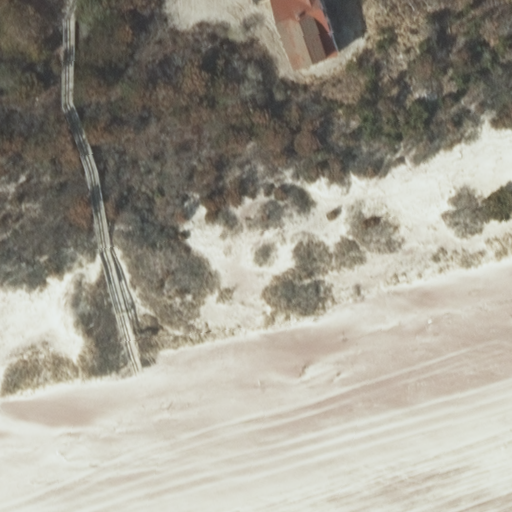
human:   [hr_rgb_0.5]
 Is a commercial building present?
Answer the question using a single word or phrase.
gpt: no

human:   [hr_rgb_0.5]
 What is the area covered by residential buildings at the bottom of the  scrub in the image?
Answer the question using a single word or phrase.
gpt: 107m2

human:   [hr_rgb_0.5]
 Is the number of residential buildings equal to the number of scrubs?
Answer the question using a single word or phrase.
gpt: yes

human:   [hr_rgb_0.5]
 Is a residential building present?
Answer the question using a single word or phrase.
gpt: yes

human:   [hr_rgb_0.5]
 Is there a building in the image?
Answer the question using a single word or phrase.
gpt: yes

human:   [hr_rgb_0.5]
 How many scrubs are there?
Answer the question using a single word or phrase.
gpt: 1

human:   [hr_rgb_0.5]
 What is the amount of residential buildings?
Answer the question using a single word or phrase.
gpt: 1

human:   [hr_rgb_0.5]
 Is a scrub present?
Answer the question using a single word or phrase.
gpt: yes

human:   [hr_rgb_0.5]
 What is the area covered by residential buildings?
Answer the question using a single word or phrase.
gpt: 107m2

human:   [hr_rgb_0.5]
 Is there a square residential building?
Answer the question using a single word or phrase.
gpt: no

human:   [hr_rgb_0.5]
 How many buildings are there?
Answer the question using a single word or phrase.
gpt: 1

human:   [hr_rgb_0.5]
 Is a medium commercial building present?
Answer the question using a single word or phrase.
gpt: no

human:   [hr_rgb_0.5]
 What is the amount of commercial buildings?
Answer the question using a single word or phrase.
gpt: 0

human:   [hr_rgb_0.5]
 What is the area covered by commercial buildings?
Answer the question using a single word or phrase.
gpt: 0m2

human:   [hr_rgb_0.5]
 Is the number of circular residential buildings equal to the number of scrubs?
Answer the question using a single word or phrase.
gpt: no

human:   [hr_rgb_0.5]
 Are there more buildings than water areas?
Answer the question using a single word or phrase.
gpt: yes

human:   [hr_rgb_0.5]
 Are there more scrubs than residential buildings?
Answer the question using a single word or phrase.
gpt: no

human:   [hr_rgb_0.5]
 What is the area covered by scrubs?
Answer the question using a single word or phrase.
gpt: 10576m2

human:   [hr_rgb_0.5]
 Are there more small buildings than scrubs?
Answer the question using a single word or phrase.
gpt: no

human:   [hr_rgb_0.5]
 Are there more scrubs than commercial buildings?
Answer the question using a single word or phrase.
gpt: yes

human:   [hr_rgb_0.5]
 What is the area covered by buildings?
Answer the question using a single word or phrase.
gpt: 107m2

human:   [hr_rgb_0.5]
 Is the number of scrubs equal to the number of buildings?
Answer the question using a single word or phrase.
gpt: yes

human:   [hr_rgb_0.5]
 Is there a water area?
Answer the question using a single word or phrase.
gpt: no

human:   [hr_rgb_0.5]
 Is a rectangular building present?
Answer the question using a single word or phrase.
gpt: yes

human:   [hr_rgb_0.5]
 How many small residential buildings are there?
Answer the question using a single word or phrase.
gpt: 0

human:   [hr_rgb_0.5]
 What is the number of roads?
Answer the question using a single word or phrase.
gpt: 0

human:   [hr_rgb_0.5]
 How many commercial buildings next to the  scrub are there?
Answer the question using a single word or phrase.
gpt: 0

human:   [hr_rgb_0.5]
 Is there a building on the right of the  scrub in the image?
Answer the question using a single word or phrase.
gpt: yes

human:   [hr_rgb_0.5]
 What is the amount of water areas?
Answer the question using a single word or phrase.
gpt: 0

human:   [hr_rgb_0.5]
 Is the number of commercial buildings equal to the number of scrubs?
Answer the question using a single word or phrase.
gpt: no

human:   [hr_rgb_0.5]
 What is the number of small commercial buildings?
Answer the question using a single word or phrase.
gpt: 0

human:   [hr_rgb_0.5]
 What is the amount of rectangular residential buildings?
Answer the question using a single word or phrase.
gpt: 1

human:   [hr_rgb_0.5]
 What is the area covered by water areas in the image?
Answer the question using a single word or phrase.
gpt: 0m2

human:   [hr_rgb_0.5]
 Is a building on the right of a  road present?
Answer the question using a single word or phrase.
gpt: no

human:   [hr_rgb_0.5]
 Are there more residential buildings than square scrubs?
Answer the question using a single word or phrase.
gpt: yes

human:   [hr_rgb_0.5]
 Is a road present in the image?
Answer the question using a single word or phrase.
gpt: no

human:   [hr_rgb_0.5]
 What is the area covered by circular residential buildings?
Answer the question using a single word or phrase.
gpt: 0m2

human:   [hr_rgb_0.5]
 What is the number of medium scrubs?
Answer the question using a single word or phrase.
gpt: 0

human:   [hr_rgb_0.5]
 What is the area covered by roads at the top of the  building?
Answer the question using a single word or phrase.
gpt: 0m2

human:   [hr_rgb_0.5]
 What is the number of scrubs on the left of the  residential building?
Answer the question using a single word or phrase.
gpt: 1

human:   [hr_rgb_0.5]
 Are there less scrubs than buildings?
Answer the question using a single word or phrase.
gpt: no

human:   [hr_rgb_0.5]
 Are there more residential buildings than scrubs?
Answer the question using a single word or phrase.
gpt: no

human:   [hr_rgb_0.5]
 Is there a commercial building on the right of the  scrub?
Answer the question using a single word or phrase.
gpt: no

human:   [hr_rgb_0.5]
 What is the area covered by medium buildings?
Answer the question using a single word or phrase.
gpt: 107m2

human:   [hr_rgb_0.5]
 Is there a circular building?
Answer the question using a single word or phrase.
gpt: no

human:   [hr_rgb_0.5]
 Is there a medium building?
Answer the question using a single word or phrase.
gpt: yes

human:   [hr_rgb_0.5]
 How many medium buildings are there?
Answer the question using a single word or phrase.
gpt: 1

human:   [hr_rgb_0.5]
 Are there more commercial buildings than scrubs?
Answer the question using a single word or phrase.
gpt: no

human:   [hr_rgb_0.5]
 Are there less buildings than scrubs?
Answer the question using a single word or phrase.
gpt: no

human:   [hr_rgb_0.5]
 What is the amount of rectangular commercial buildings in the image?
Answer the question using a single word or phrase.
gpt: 0

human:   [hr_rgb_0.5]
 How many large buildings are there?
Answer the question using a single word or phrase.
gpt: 0

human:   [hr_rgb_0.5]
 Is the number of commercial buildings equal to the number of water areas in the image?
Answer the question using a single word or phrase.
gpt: yes

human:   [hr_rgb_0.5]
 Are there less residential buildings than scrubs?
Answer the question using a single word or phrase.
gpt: no

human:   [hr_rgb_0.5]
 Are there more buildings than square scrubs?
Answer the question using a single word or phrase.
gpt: yes

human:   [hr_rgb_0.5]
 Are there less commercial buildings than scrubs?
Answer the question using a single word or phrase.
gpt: yes

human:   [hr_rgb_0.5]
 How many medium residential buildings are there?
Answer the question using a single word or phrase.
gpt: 1

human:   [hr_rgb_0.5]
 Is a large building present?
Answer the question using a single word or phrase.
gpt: no

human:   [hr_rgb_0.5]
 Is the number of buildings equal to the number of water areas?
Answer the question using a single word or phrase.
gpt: no

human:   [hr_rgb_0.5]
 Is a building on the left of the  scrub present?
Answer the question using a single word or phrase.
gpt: no

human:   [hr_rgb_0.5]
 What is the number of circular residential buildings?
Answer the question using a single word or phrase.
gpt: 0

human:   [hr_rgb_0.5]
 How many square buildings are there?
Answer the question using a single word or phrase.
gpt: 0

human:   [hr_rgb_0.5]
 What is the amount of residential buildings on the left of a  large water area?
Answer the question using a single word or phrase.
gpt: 0

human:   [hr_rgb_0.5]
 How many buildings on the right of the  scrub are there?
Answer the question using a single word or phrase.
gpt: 1

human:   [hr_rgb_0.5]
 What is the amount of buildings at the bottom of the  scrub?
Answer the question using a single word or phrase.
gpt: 1